Aerial crown-view tile of a tropical tree (Barro Colorado Island, Panama), acquired 20241216:
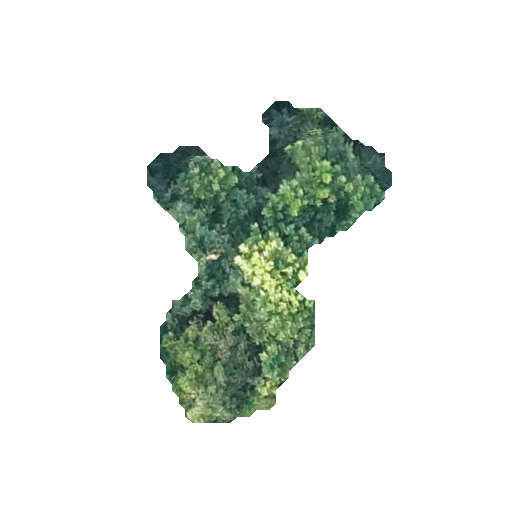
Species: Anacardium excelsum
GBIF accepted scientific name: Anacardium excelsum
Crown area: 62.33 m²